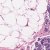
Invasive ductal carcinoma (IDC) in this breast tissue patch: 0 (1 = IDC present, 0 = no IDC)